Question: I have a textarea which holds multiple values stored in ng-model as an array. On press of enter and insertion of a new valid character(numbers and dots) a new value is created within the array.

I am trying to adapt a custom directive I found in an answer. But I still have the following issues:
1- You can still type in consecutive dots as(34...5) which should not be allowed.
2- if same key is pressed twice it is accepted until a new key is pressed. So if I press the character "d" for example twice it is rendered within the textarea.
3- I would also like the directive to convert comas into dots if they are pressed.
4- a new value has to start and end with number not dots.
5- only one dot per array value.
Here is my code:
View/template:
'''
<script type="text/ng-template" id="form_field_float">
<textarea only-digits class="form-control" rows="{{dbo.attributes[attobj.name].length + 2}}" ng-model="dbo.attributes[attobj.name]" ng-list="&#10;" ng-trim="false" ng-change="dbo._isDirty = true"></textarea>
</script>
'''
Directive:
'''
app.directive('onlyDigits', function () {
return {
restrict: 'A',
require: '?ngModel',
link: function (scope, element, attrs, ngModel) {
if (!ngModel) return;
ngModel.$parsers.unshift(function (inputValue) {
var digits = inputValue.split('').filter(function (s) { return (!isNaN(s) && s != ' ' || s == "."); }).join('');
console.log(inputValue);
ngModel.$viewValue = digits;
ngModel.$render();
return digits;
});
}
};
});
'''
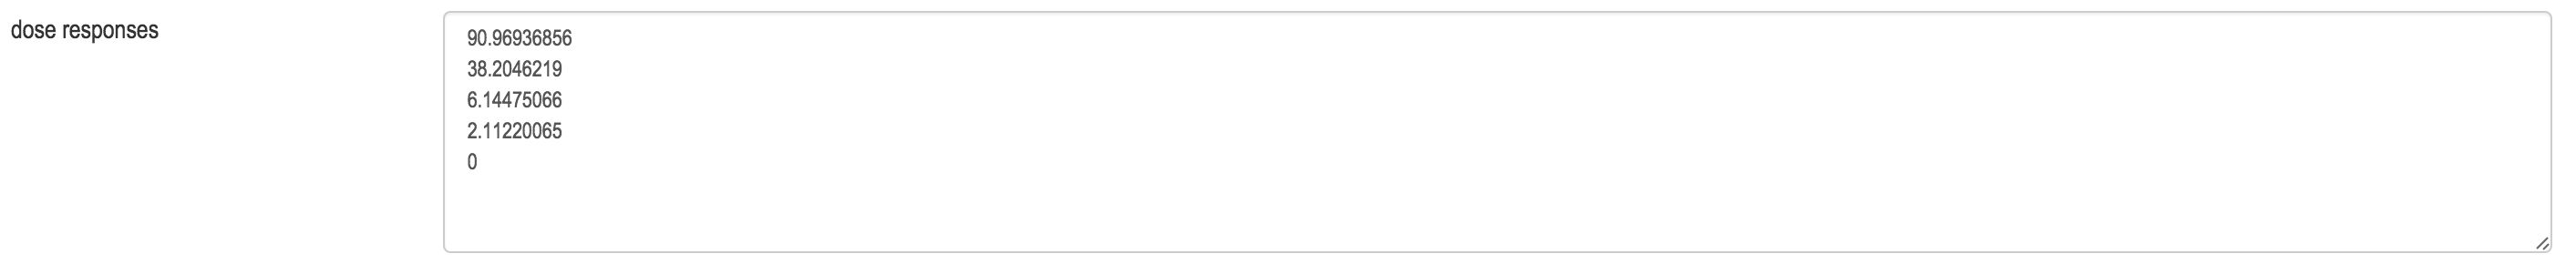
Answer: Ok regular expression within the directive among replace() was the solution in the end:
template:
'''
<script type="text/ng-template" id="form_field_float">
<textarea only-flo class="form-control" rows="{{dbo.attributes[attobj.name].length + 2}}" ng-model="dbo.attributes[attobj.name]" ng-list="&#10;" ng-trim="false" ng-change="dbo._isDirty = true"></textarea>
</script>
'''
directive:
'''
app.directive('onlyFlo', function () {
return {
restrict: 'A',
require: '?ngModel',
link: function (scope, element, attrs, ngModel) {
if (!ngModel) return;
ngModel.$parsers.unshift(function (inputValue) {
//var digits = inputValue.split('').filter(function (s) { return (!isNaN(s) && s != ' ' || s == '.'); }).join('');
var digits= inputValue.replace(/\.{2,}/g, '.').replace(/e{2,}/gmi, 'e').replace(/[^0-9\.
\-e]/gmi, '');
//var digits= inputValue.split(/\s/).filter(function(s){return isNaN(s) ? false : s}).join('
');
console.log('dig: ' +digits);
console.log(inputValue);
ngModel.$viewValue = digits;
ngModel.$render();
return digits;
});
}
};
});
'''